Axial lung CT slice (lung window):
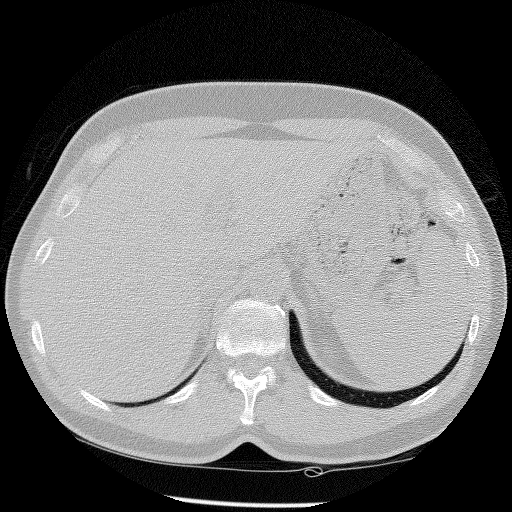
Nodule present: no